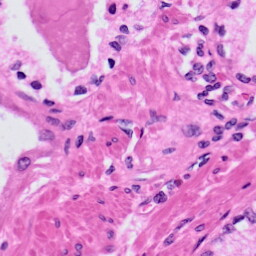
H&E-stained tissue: Prostate